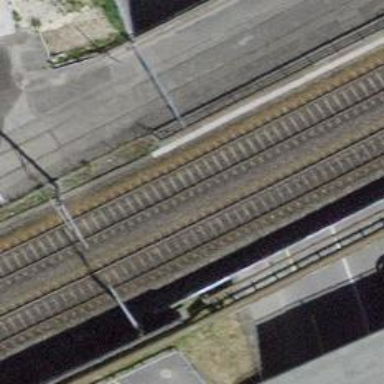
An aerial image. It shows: Bridge with single railway track electrified by contact line.